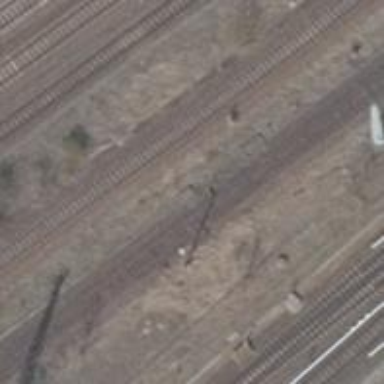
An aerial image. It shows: Disused railway line with electrified contact line.